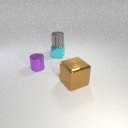
small gray metal cylinder above small cyan metal cube